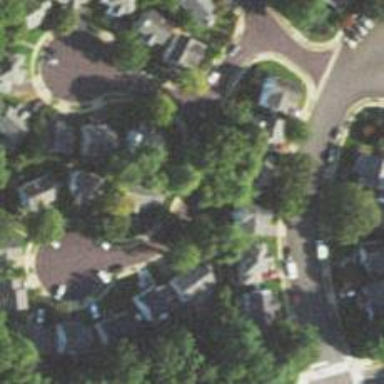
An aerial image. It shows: Residential road with separate asphalt sidewalk.